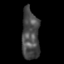
Tissue: skin
Cell type: Epithelial cells
Senescence score: 0.2511
Nuclear area (px): 861
Mean DAPI intensity: 74.093